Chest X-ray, PA view. Patient: 61 years old, sex M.
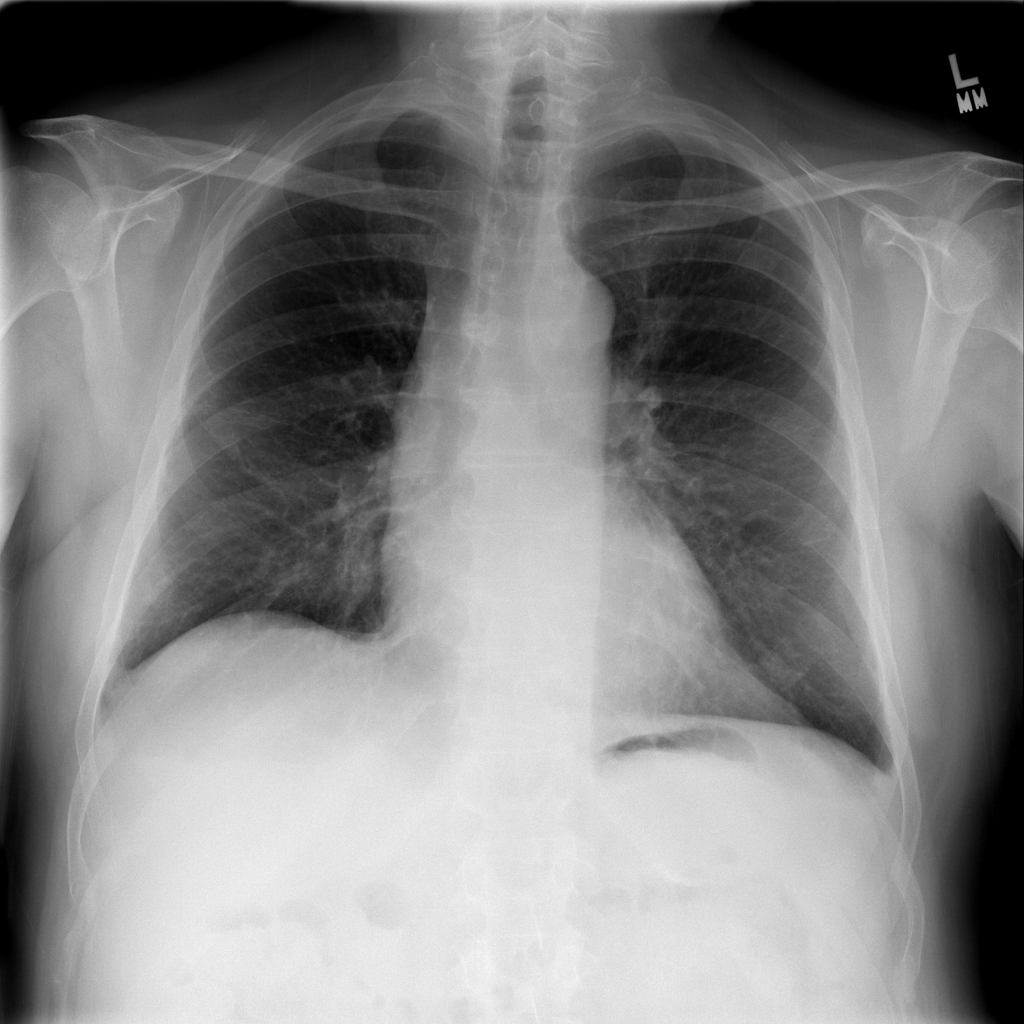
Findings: No Finding